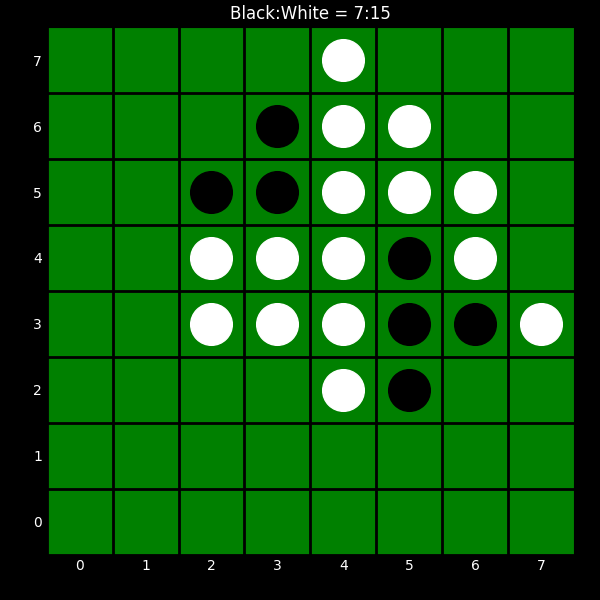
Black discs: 7
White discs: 15